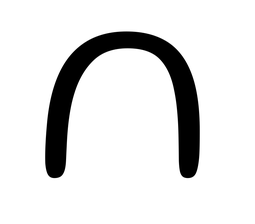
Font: Gluten_ExtraLight